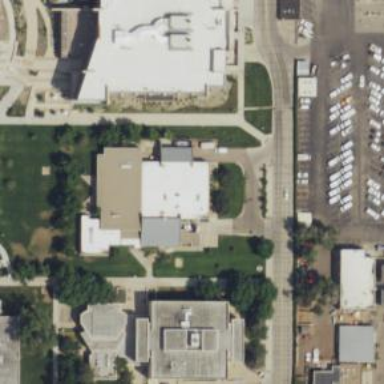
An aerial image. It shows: University building.